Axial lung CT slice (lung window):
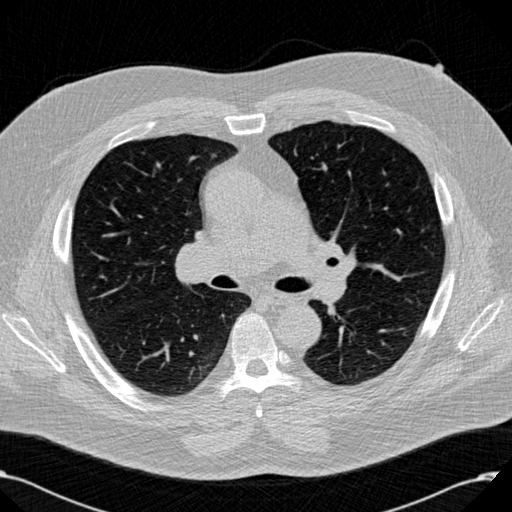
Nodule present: no